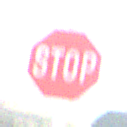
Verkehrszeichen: Stop
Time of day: SunriseSunset
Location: Outdoor (Nature)
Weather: Clear
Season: NotSpecified
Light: Natural